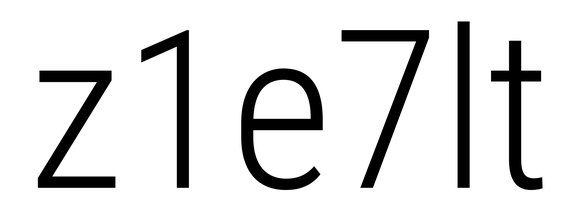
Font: Roboto_Condensed_Light